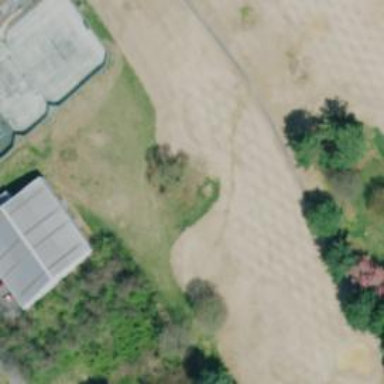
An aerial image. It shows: Scenic golf fairway.